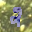
Label: 2